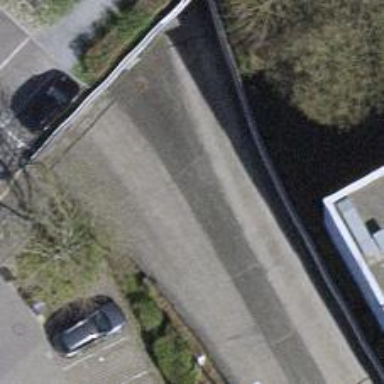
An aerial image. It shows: Parking area.